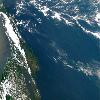
Label: water